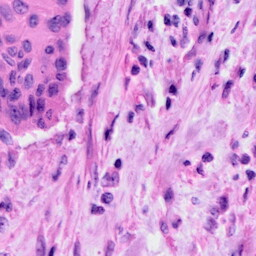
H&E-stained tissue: Cervix